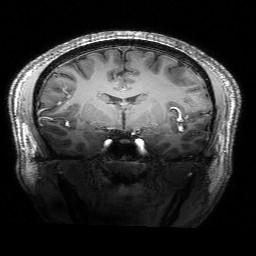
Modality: T1w
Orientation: sagittal